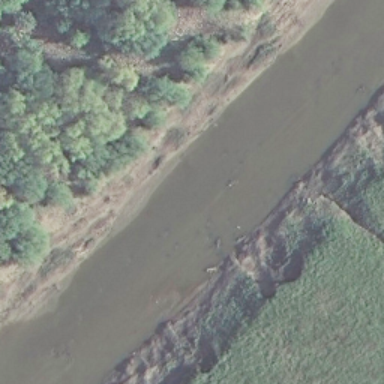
It is a river with dense forest on both banks of the river .